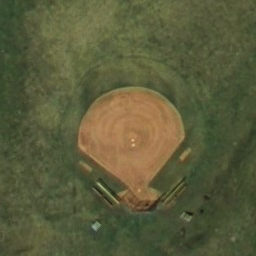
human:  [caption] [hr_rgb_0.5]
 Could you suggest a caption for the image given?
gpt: It is a small baseball diamond with sand and grass .

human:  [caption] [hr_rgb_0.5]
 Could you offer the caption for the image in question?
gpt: It is a small old baseball diamond .

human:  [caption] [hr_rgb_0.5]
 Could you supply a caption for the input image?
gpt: This is a old baseball diamond .

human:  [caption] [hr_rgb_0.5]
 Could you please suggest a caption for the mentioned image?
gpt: This is a old baseball diamond .

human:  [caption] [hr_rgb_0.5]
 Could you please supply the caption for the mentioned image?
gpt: This is a old baseball diamond .